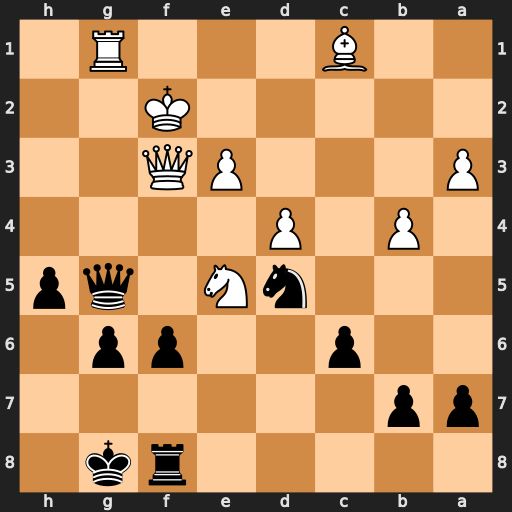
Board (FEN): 5rk1/pp6/2p2pp1/3nN1qp/1P1P4/P3PQ2/5K2/2B3R1
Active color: b
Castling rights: -
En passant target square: -
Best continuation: Qh4+ Ke2 fxe5